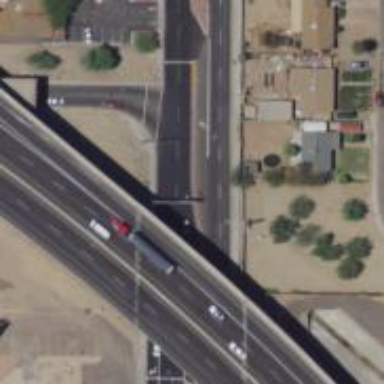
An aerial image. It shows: Asphalt road classified as trunk highway.